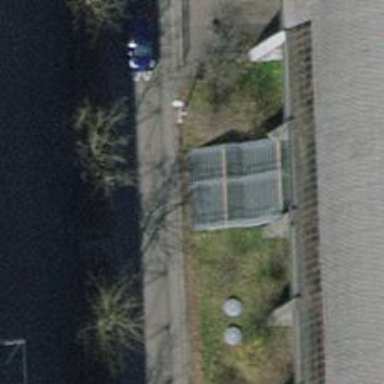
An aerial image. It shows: Metal steps on the road.